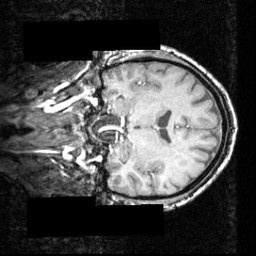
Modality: T1w
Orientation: coronal
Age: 22
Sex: male
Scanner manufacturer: siemens
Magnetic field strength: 3.951 T
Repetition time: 2.5 s
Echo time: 0.00393 s